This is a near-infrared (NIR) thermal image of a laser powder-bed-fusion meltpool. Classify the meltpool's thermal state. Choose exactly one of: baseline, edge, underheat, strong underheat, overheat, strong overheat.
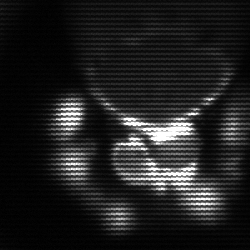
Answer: edge